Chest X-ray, PA view. Patient: 60 years old, sex M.
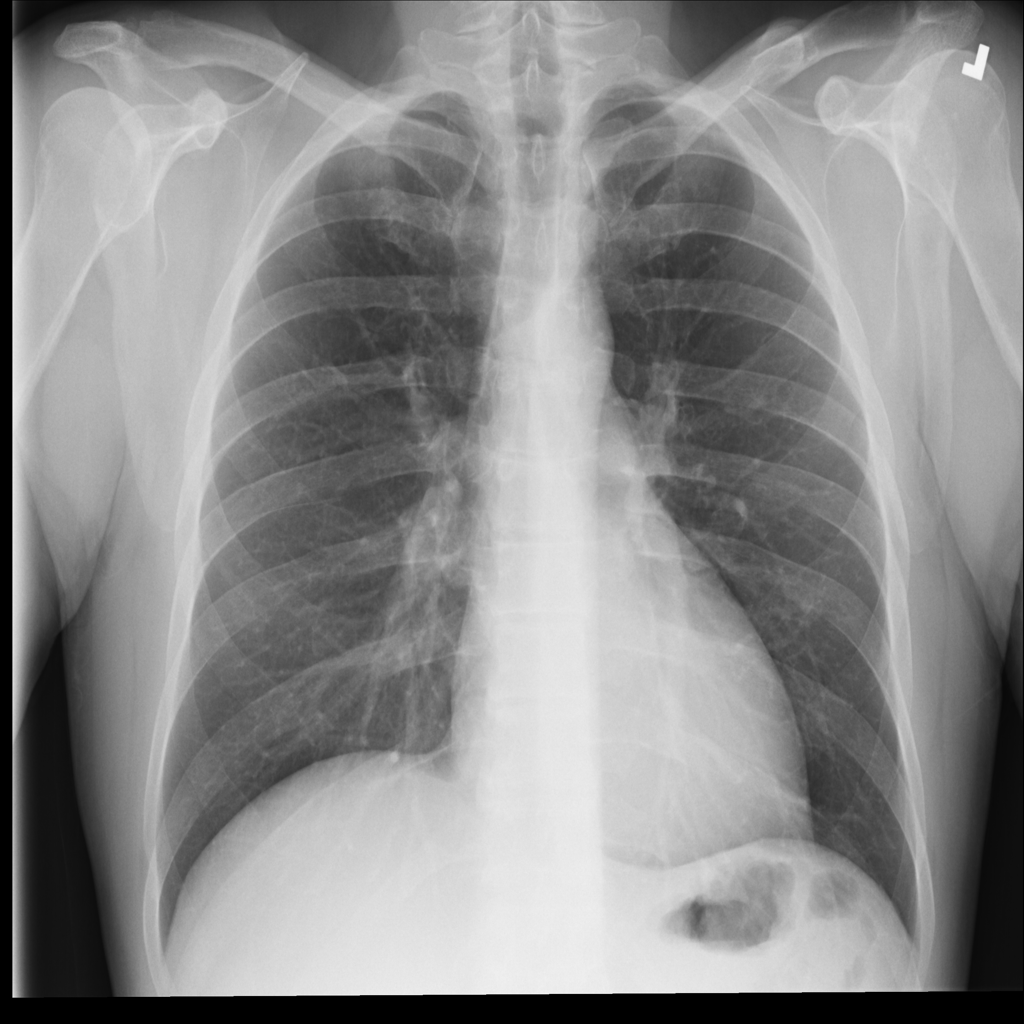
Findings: No Finding